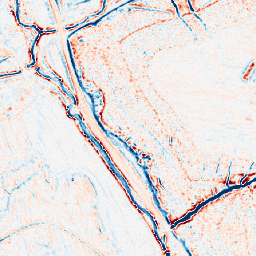
Category: edge_preserving
Decomposition family: bilateral
Decomposition parameters: d: 9
sigma_color: 75
sigma_space: 50
Upsampling method: nearest
Upsampling parameters: scale: 2
Upsampling scale: 2